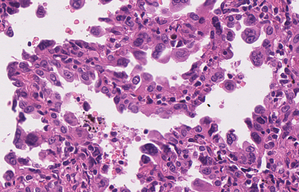
Tumor epithelial tissue: yes
Tumor-associated stroma tissue: no
Normal tissue: no